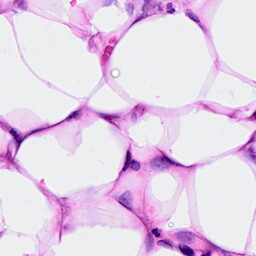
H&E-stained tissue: Breast